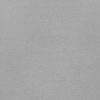
Atmospheric dust classification: dusty